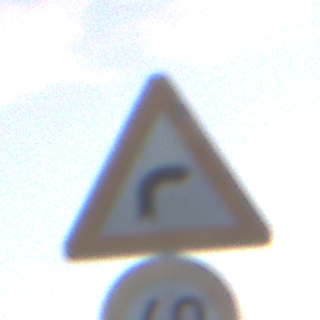
Verkehrszeichen: KurveRechts
Zusatzzeichen unten: Geschwindigkeit40
Umgebung: Outdoor, RoadRail
Tageszeit: SunriseSunset
Wetter: PartlyCloudy
Licht: Natural
Jahreszeit: NotSpecified
Kontrast: LowContrast